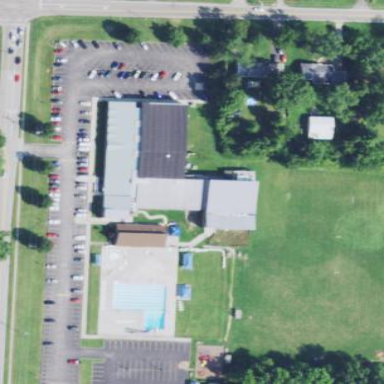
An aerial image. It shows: Fitness center building.